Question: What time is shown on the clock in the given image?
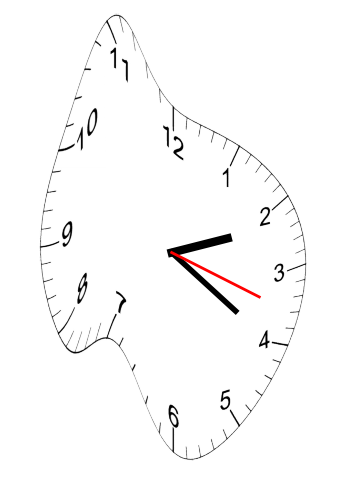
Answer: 02:20:18